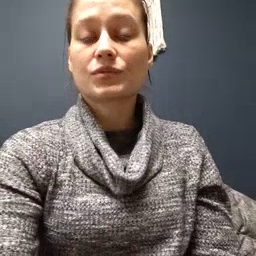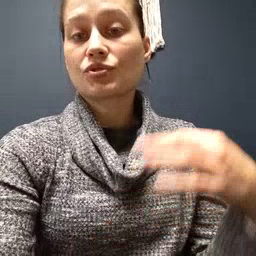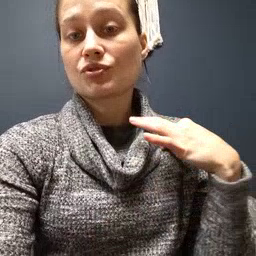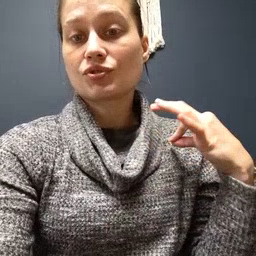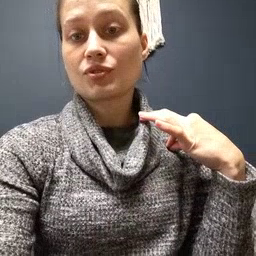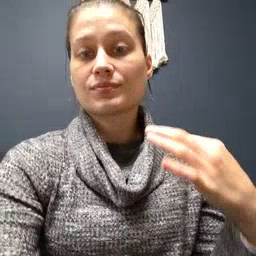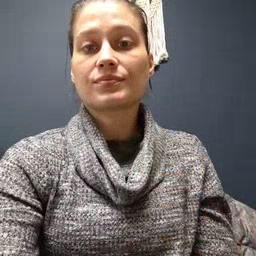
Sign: shirt